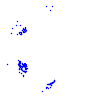
Particle: proton